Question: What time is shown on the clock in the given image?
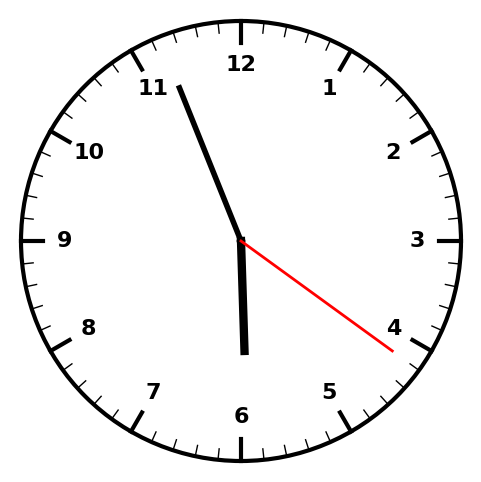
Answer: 05:56:21